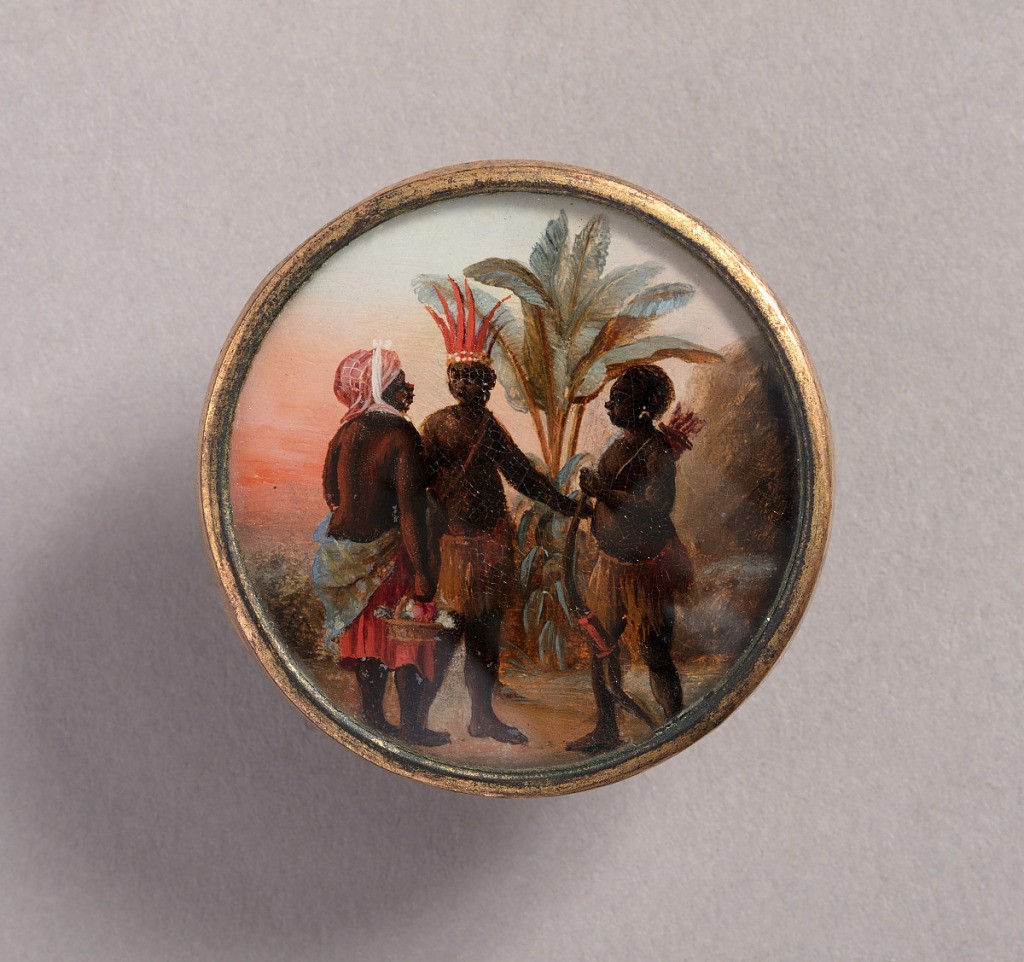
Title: Button
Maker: Agostino Brunias, Italian, ca. 1730–1796
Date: late 18th century
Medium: Gouache paint on tin verre fixé, ivory (backing), glass, gilt metal
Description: Button depicting scene with three figures in a palm tree-filled landscape conversing. Two men wear native West Indies garments of skirts; one wears a red feathered crown; the other holds a bow and carries a quiver of arrows on his back. Woman on the left wears a Western skirt with no shirt and a red scarf on head; her back is towards the viewer and she carries a basket of flowers.